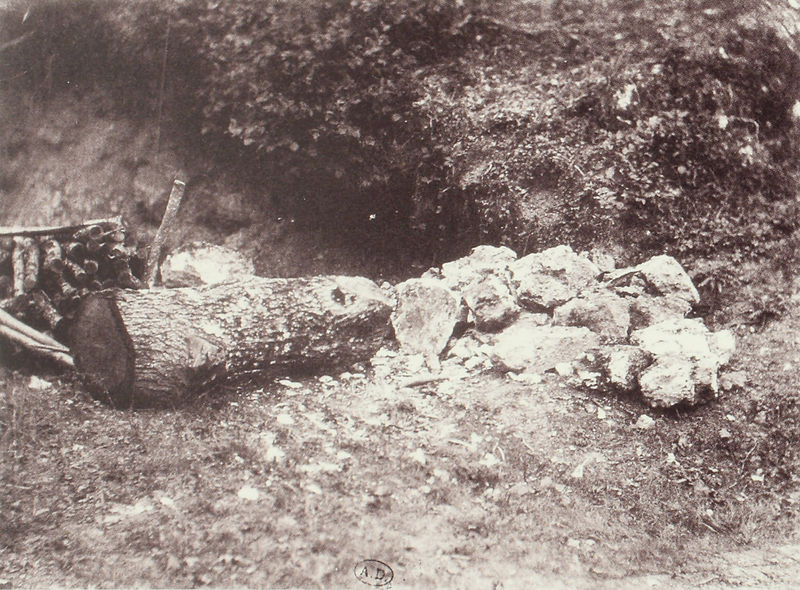
Titel: Baumstamm (Tronc d’arbre debite)
Künstler: Henri Le Secq
Schlagwörter: baum, blätter, gestein, schatten, weiß, bäume, äste, braun, grau, holz, schwarz, gras, rasen, wiese, alt, steine, bild, ast, baumstamm, erde, gräser, hügel, natur, stamm, strauch, büsche, gebüsch, sträucher, wiesen, boden, wald, arbeit, stillleben, gebirge, hang, grube, holzstämme, stämme, ad, foto, fotografie, erdboden, moos, geschnitten, schwarz-weiß, stöcke, stempel, holzstoß, efeu, axt, fällen, waldboden, rinde, waldarbeit, beil, fotographie, gefallen, hölzer, gefällt, teile, borke, rest, steinhaufen, äaste, sephia, naturfotografie, steinbrocken, holz hacken, zerhackt, a, d, d., a.d., a.